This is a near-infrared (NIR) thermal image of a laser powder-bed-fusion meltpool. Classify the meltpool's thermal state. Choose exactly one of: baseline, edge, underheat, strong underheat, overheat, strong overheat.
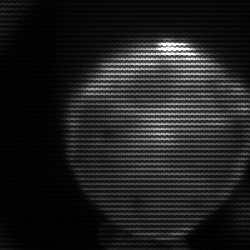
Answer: edge